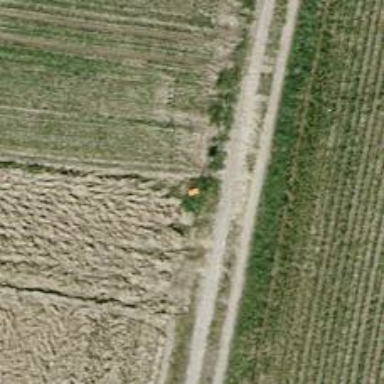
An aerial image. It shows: Pole with roof-covered pipeline marker.